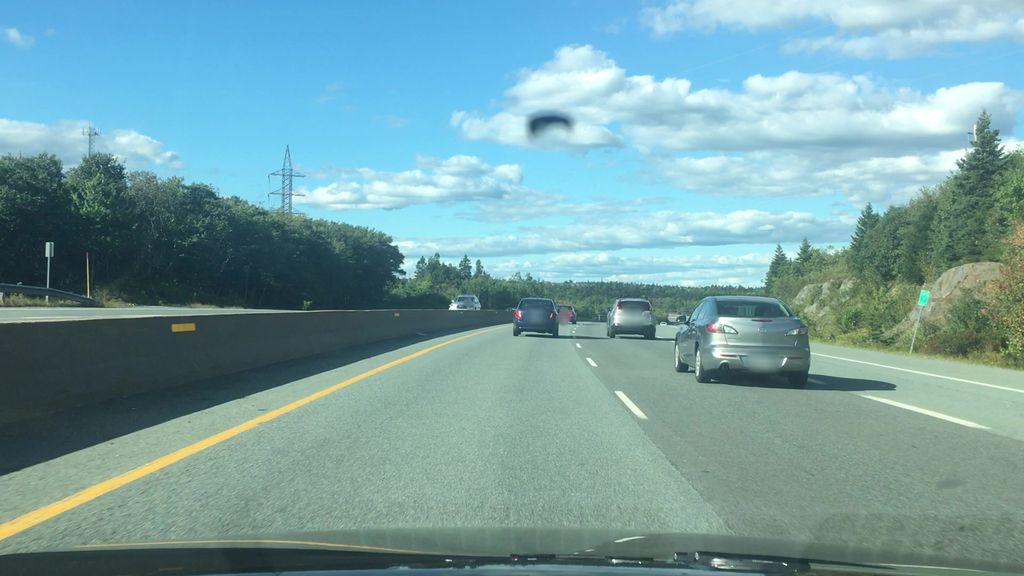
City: halifax